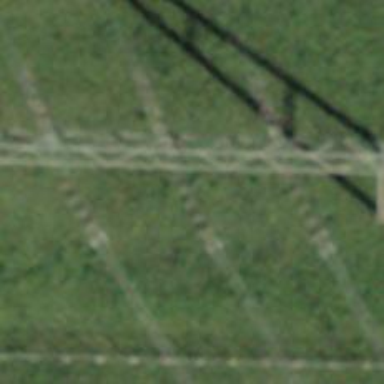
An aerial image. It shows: Power line with three cables.